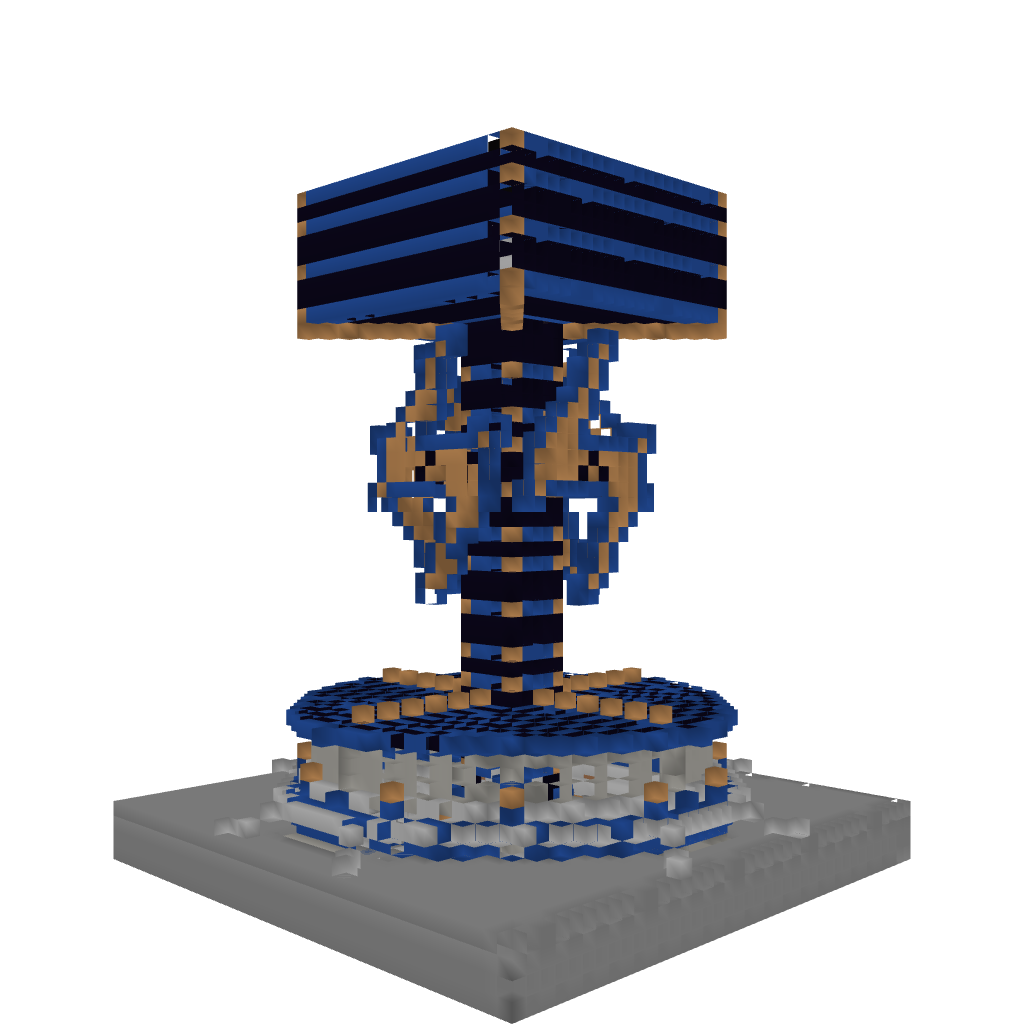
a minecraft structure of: XP Farm